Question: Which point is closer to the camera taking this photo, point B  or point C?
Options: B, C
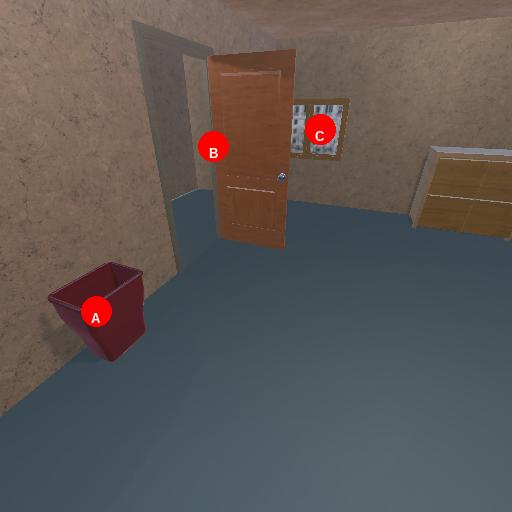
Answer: B